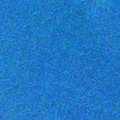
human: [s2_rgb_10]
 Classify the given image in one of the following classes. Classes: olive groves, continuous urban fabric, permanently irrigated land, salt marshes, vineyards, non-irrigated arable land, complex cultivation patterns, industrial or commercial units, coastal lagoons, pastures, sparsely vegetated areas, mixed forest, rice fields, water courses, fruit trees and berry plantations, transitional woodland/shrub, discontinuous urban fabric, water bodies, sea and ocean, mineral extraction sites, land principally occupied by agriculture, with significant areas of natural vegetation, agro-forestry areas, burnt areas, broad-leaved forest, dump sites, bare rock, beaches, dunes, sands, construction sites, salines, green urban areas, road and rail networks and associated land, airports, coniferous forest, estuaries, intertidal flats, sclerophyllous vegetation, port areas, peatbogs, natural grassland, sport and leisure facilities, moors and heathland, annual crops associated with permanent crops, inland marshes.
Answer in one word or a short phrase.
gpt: sea and ocean